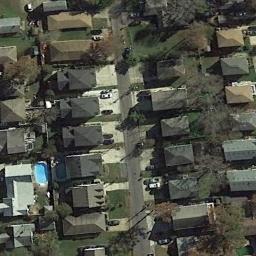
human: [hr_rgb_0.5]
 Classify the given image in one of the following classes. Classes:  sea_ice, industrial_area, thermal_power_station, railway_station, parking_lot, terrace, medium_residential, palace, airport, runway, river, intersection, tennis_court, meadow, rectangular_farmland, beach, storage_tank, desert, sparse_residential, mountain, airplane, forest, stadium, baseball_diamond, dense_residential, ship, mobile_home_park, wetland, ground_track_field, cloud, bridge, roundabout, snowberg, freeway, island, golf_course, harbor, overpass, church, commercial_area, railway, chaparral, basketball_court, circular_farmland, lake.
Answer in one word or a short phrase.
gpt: dense_residential